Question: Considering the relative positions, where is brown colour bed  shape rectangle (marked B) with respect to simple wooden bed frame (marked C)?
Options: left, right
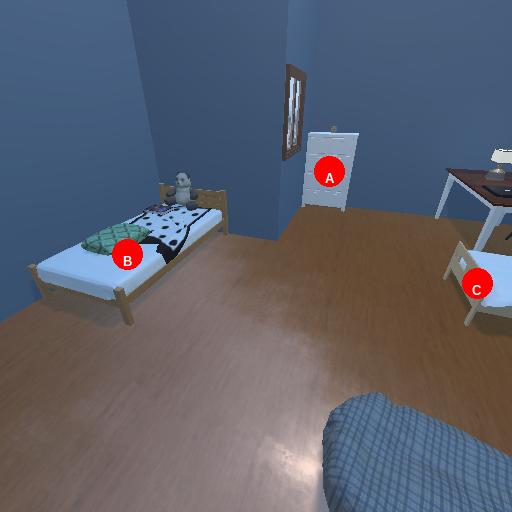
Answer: left